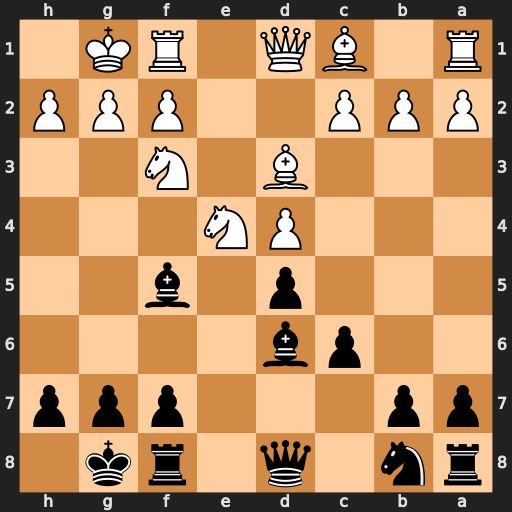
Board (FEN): rn1q1rk1/pp3ppp/2pb4/3p1b2/3PN3/3B1N2/PPP2PPP/R1BQ1RK1
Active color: b
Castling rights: -
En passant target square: -
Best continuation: dxe4 Bxe4 Bxe4